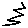
Label: zigzag